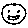
Label: smiley face